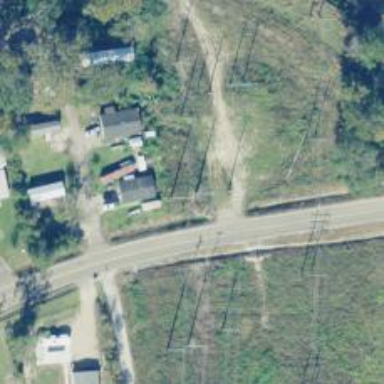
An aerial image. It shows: Power pole.